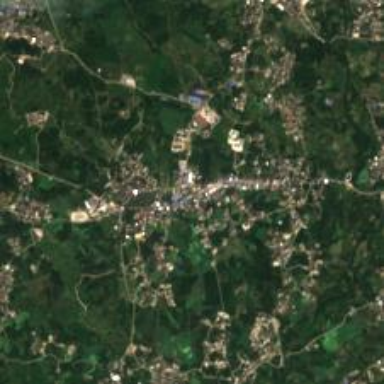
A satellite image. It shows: Township within town.